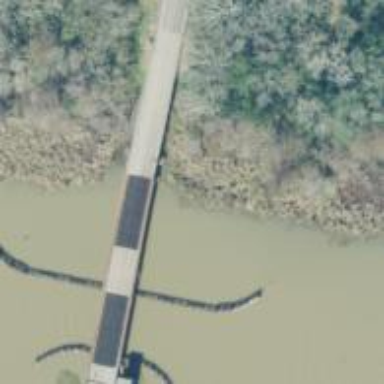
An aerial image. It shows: Tertiary road passing over swing bridge.